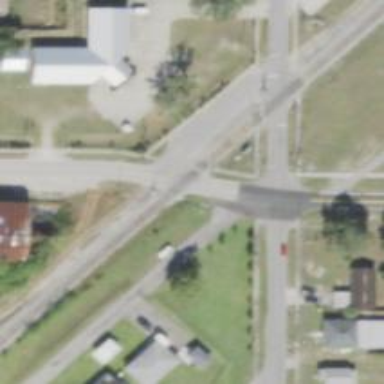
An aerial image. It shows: Railway crossing.